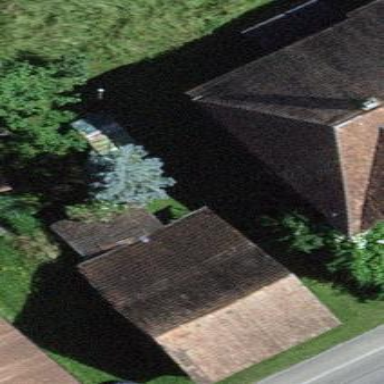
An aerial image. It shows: Barn.